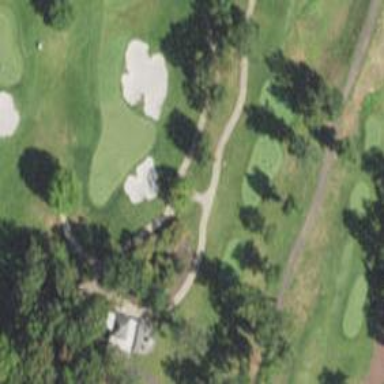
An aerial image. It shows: Path for both roads and golfers.